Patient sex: M
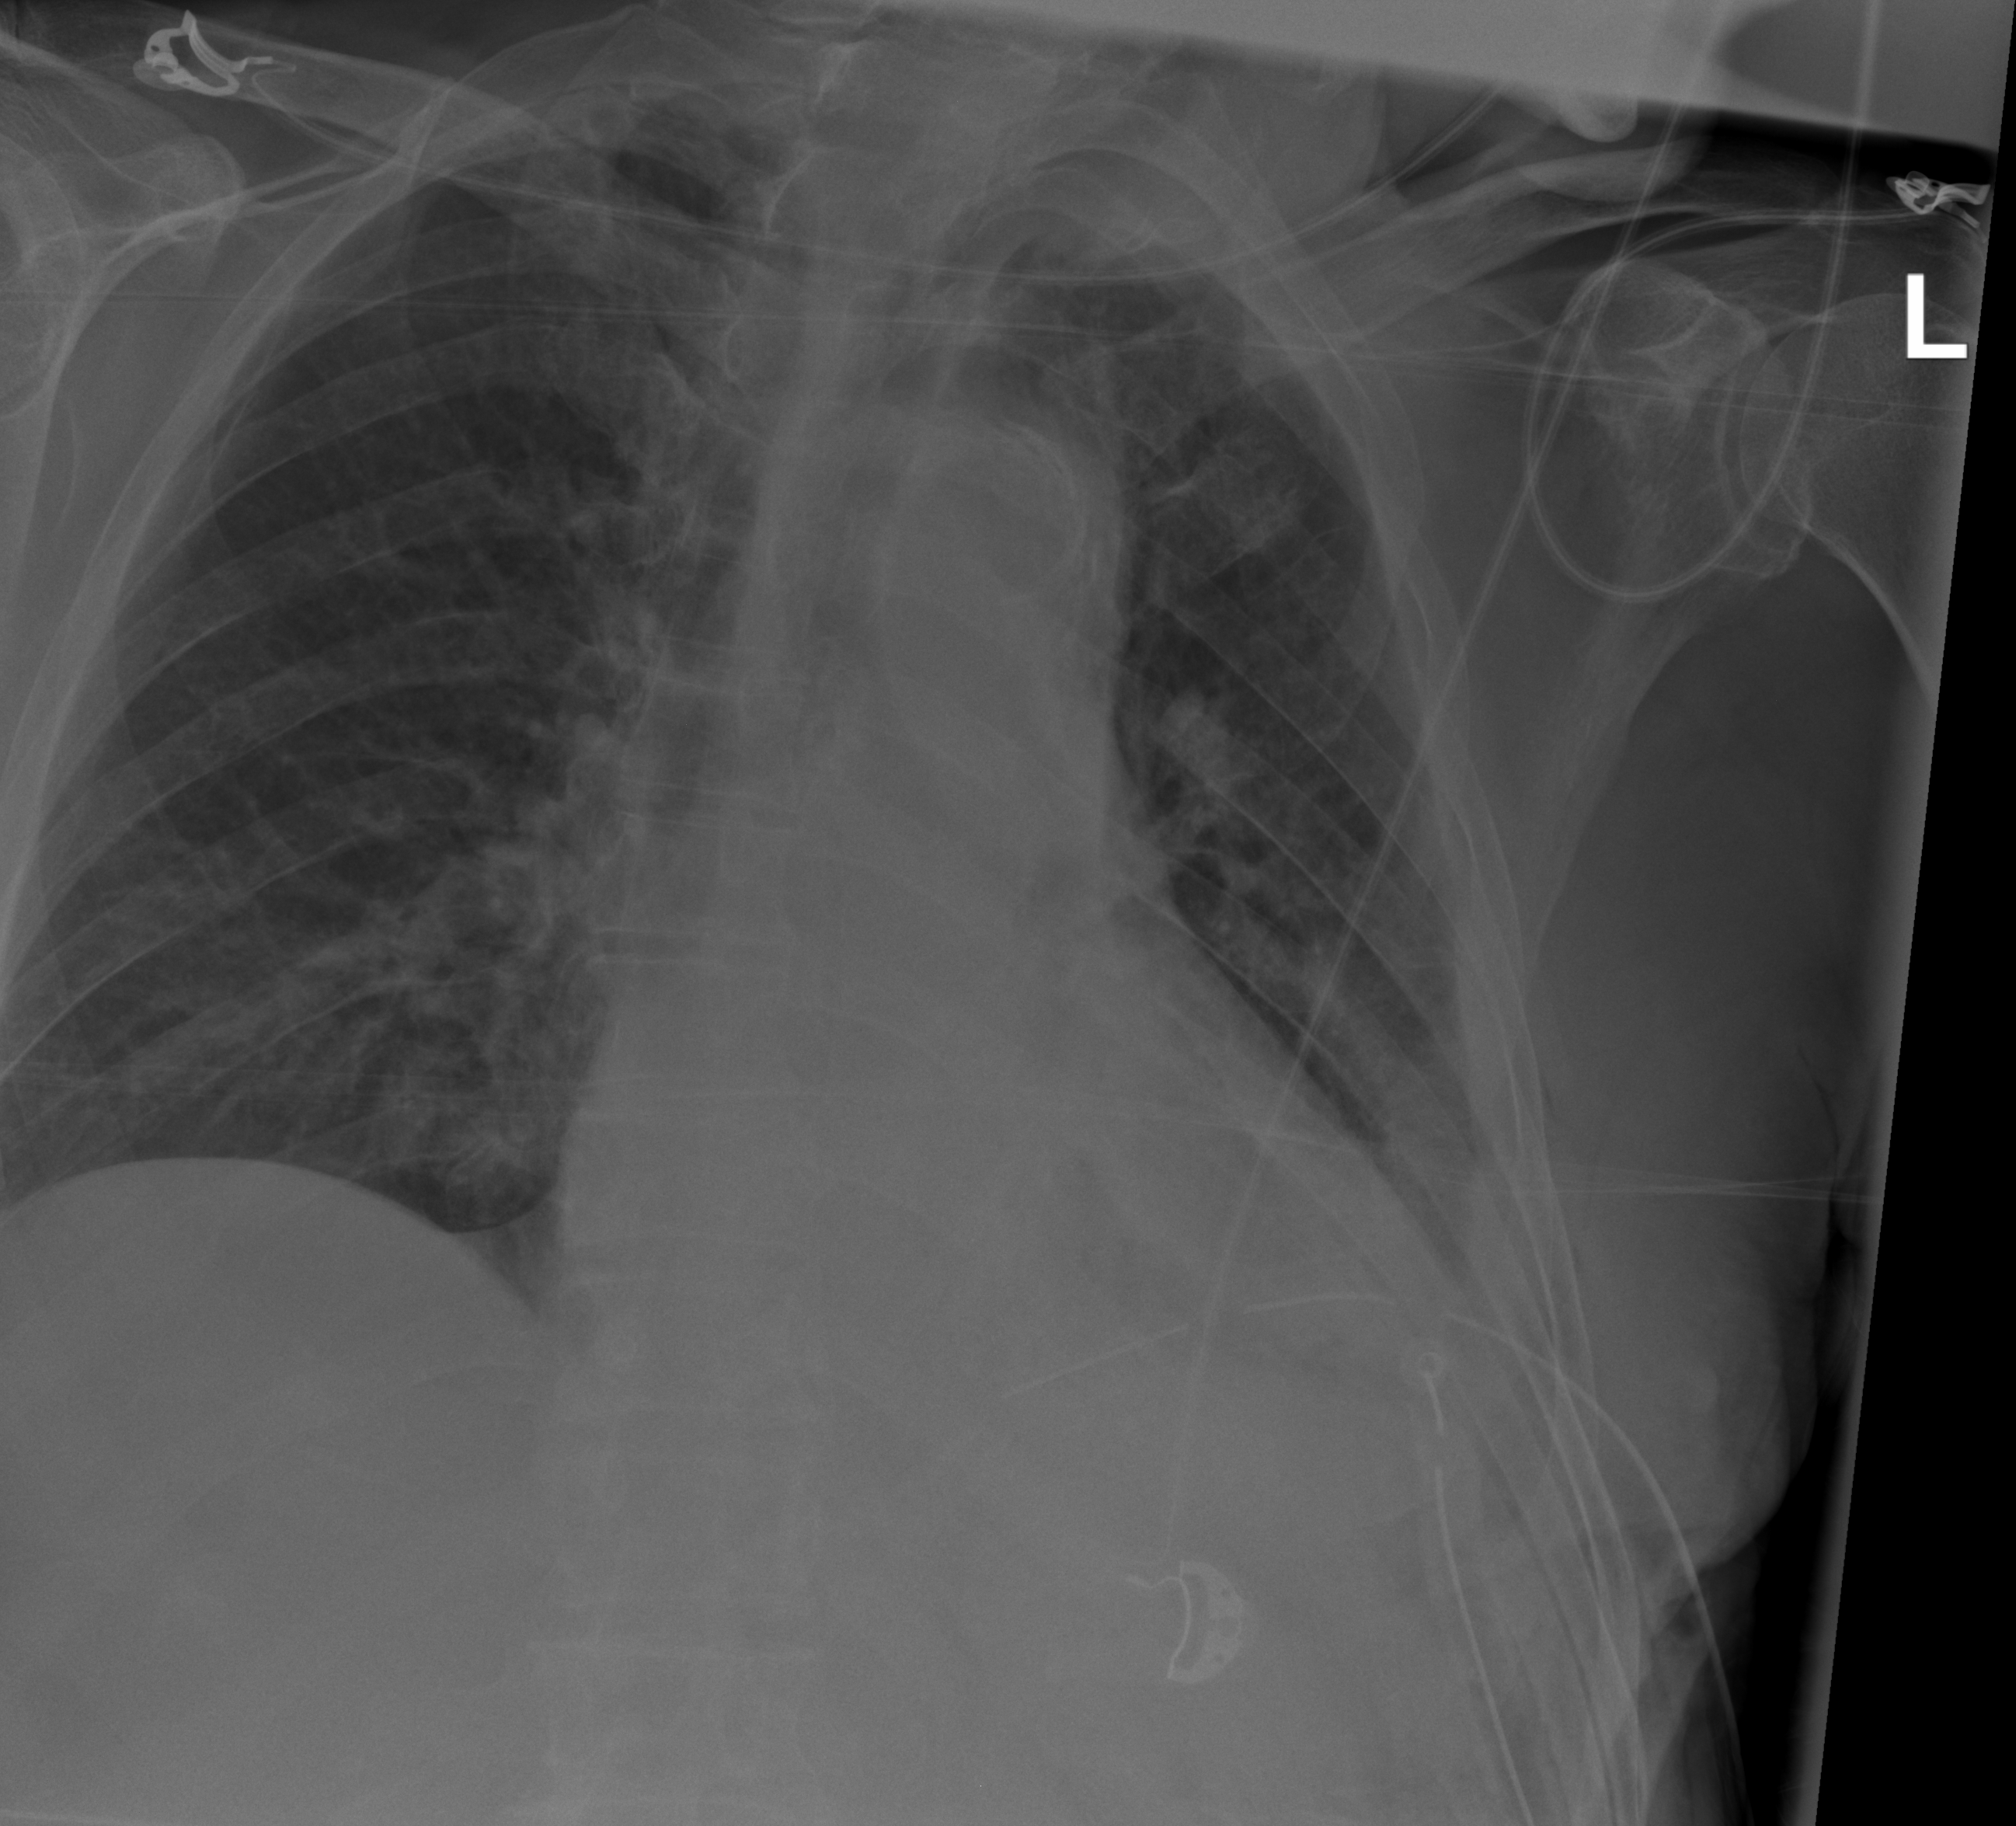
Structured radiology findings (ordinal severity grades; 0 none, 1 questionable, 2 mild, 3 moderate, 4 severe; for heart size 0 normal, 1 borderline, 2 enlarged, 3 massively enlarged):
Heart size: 2
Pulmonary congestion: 2
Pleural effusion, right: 0
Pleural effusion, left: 2
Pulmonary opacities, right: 0
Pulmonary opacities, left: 0
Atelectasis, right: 0
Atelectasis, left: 2